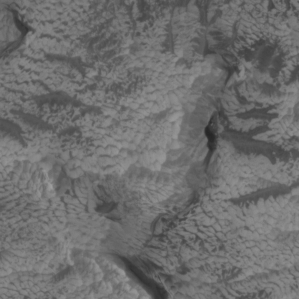
Label: non_frost